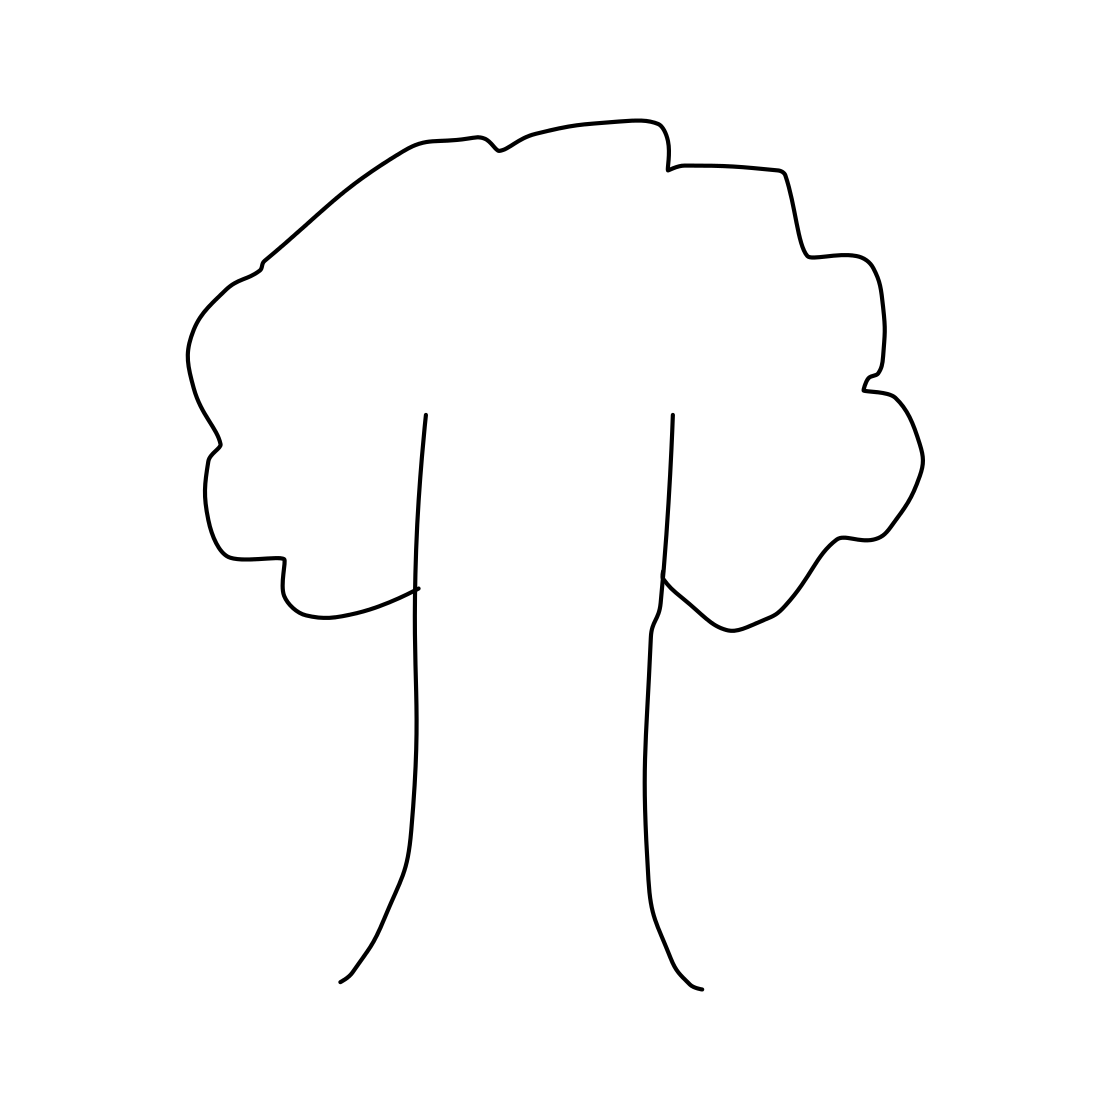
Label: tree